Field crop: maize
Growth stage: 2
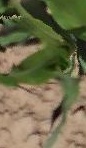
Species: maize